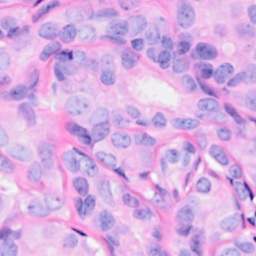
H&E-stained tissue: Breast